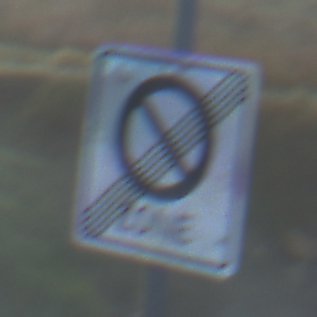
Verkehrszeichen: EndeEingeschraenktesHalteverbotZone
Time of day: Dawn
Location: Outdoor (Nature)
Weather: Clear
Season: NotSpecified
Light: Natural